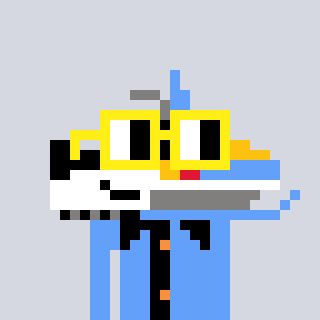
a pixel art character with square yellow glasses, a snowmobile-shaped head and a blue-colored body on a cool background